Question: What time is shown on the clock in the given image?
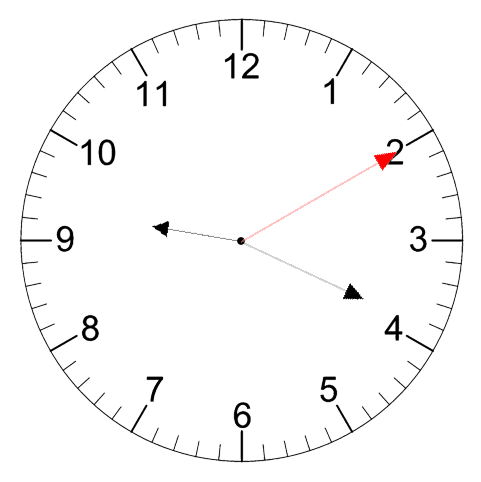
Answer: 09:19:10